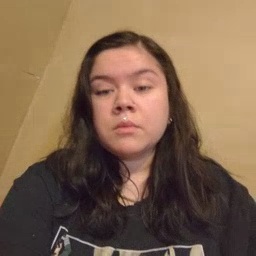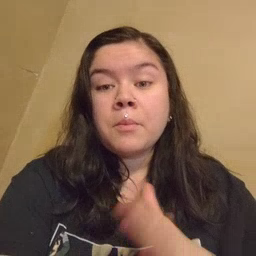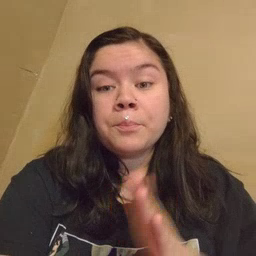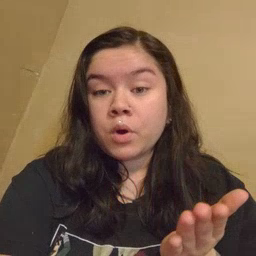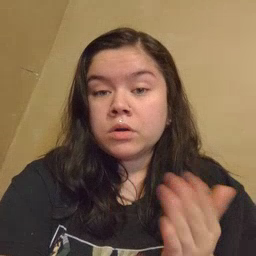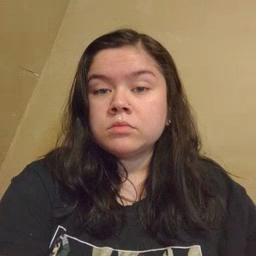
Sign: book